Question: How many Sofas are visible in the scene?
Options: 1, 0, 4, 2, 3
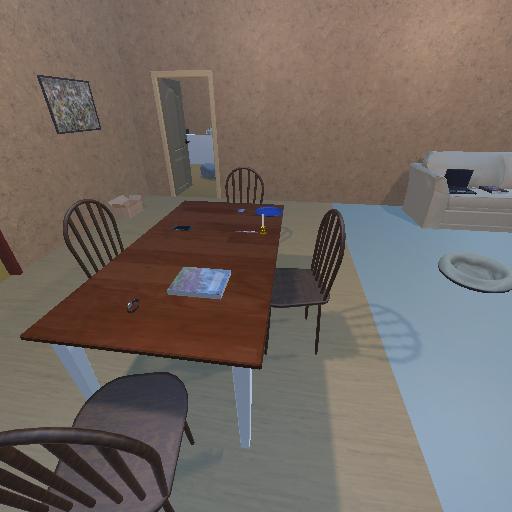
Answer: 1